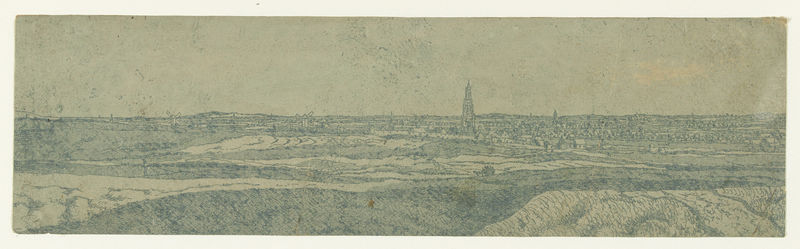
Titel: Gezicht op Amersfoort
Künstler: Hercules Segers
Standort: Amsterdam
Institution: Rijksmuseum
Schlagwörter: tour, design